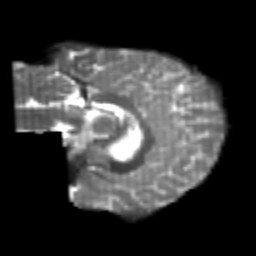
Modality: T2w
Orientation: sagittal
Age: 22
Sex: female
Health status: healthy
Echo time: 0.074 s